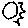
Label: sun